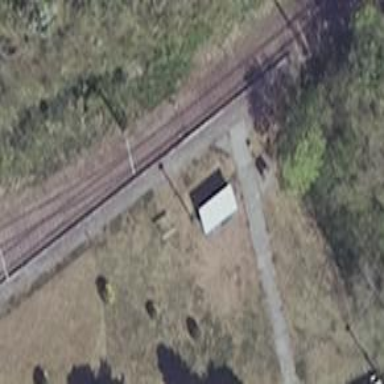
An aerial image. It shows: Stop position for public transport at railway stop.